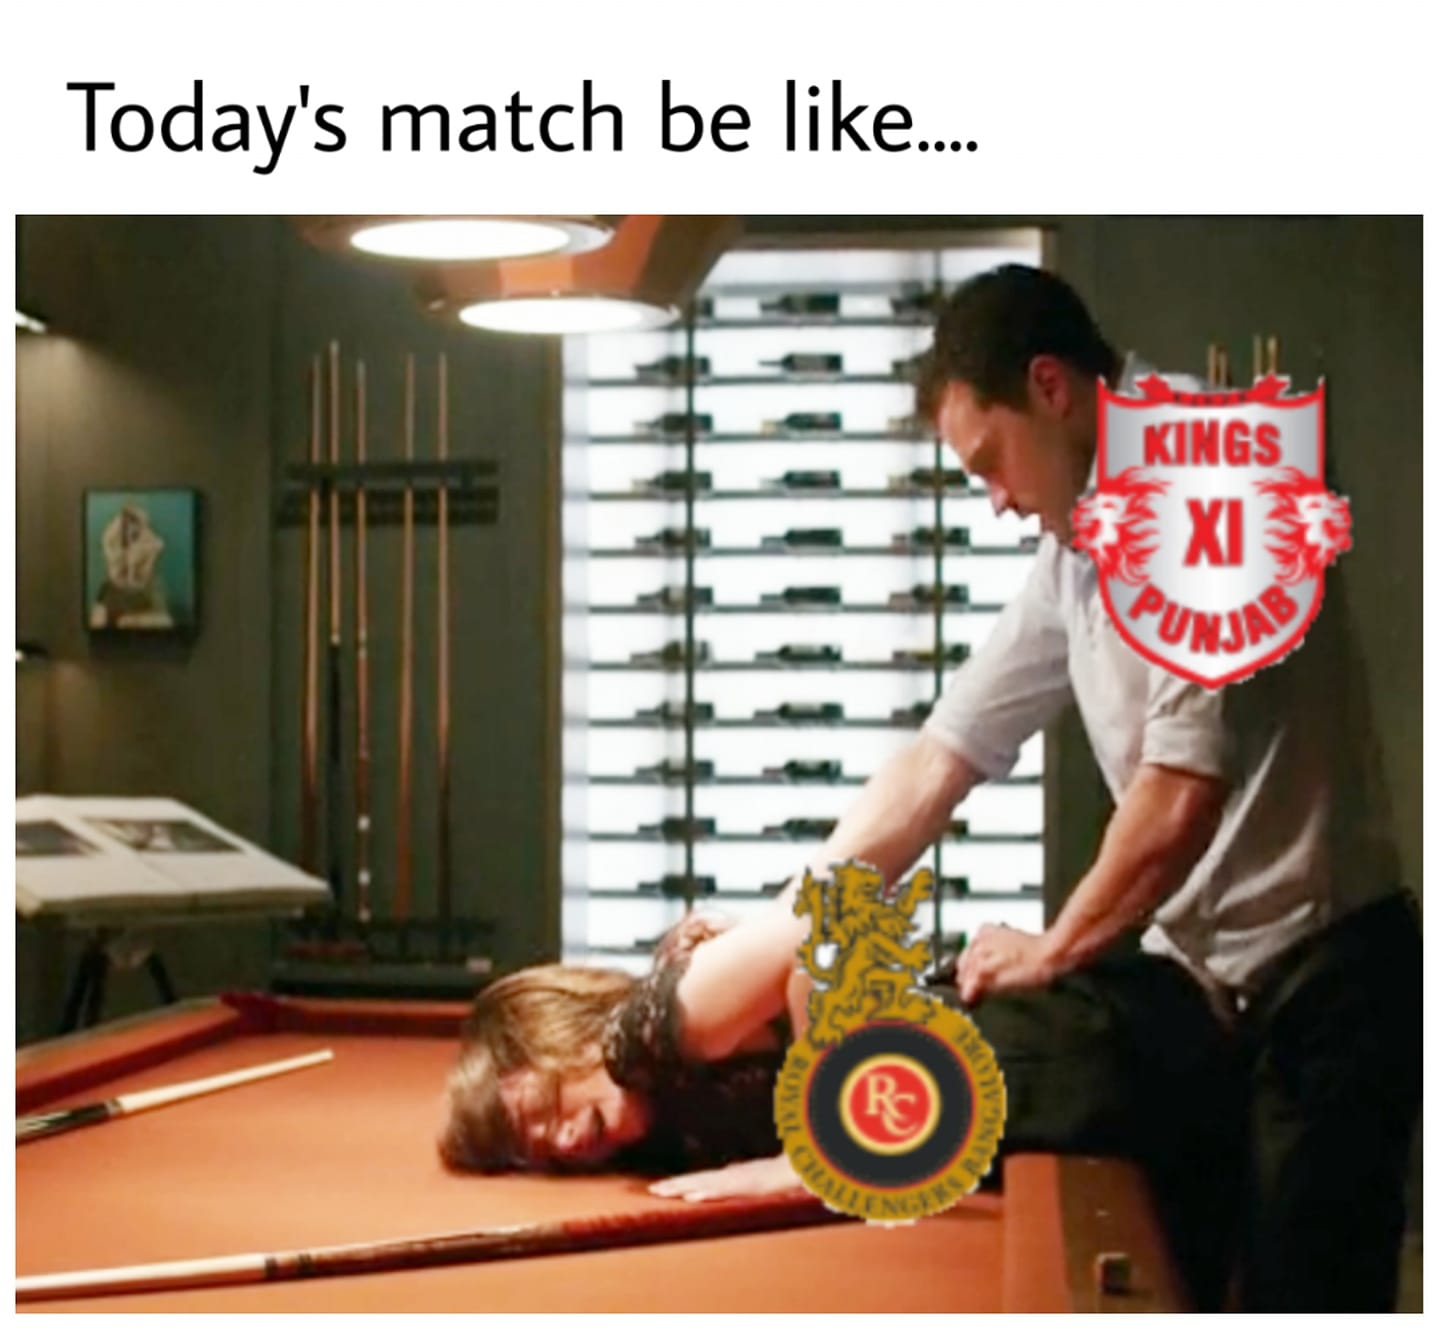
Caption: Today's match be like...
Label: hate